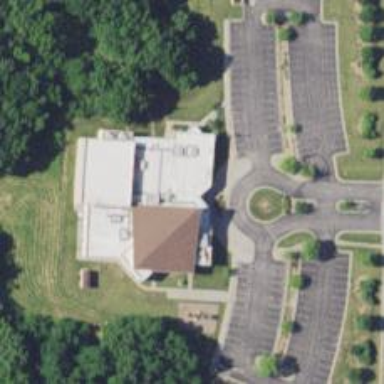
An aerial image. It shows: Place of worship.